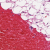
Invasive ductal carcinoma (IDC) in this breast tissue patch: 0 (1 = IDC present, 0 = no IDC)